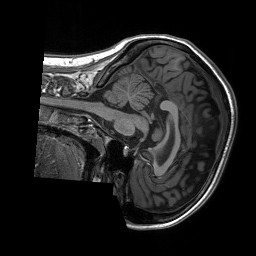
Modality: T1w
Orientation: sagittal
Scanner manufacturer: siemens
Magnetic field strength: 3 T
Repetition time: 2.3 s
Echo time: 0.00207 s